Question: I'm curious as to what each of the components are on BitDefender's GUI. I've provided a picture in hopes that some could explain how this type of GUI was accomplished.
I'm not wanting to re-create the GUI, I'm just wanting to know if someone can name the components and perhaps tell me what they did to get that look and feel?
Thank you to anyone who spends the time explaining.

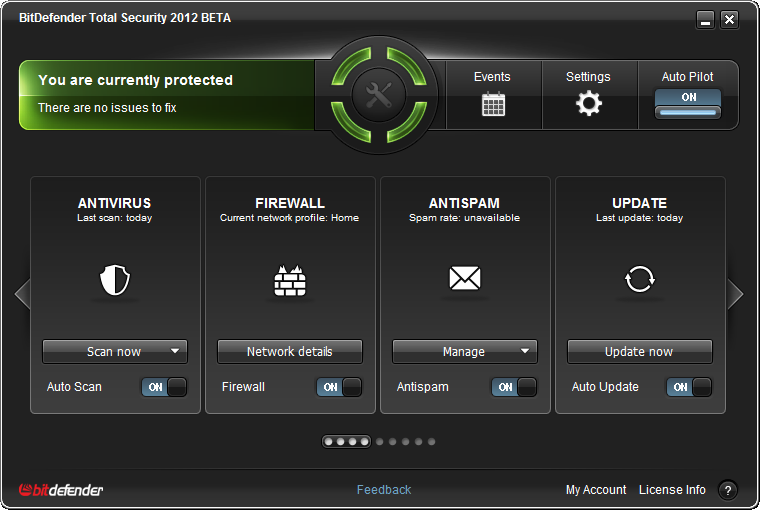
Answer: Swing's GUI framework is very flexible, most likely the arbitrary components such as the big round button at the top were simply custom components with a nice looking skin.
The rest just look to be standard components with custom skins, for example the big rectangles housing the antivirus/firewall/antispam/update are just jpanels or even unselectable buttons. There are many ways to make something look how you want, and there's never one standard way to do it.